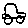
Label: car